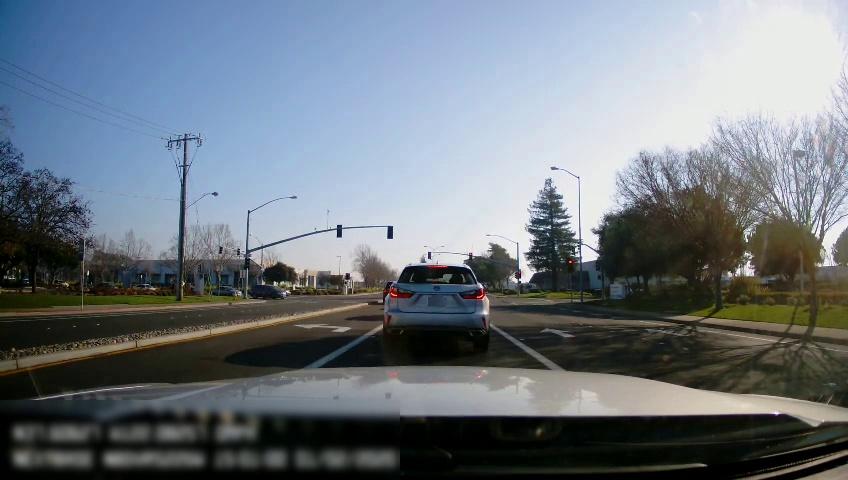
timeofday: Day
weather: Sunny
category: Drivable Space
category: Drivable Space
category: Vehicles | SUV
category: Vehicles | SUV
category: Vehicles | SUV
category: Vehicles | Car
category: Lanes | Current Lane
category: Lanes | Alternate Lane
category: Lanes | Current Lane
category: Lanes | Alternate Lane